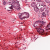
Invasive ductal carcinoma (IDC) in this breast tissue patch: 0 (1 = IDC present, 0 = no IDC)